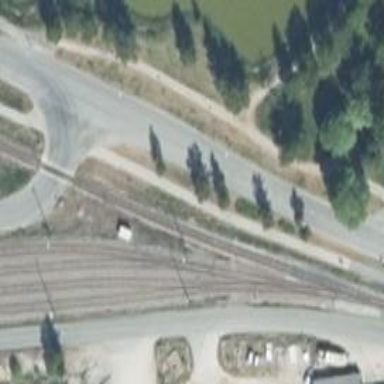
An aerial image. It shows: Light railway signal with light crossing form.